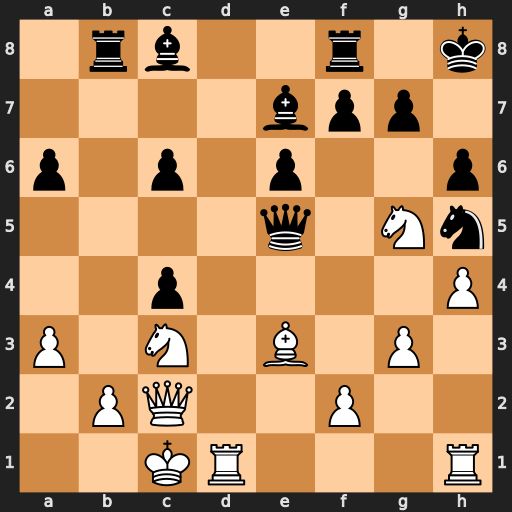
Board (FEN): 1rb2r1k/4bpp1/p1p1p2p/4q1Nn/2p4P/P1N1B1P1/1PQ2P2/2KR3R
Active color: w
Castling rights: -
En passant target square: -
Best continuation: Qh7#